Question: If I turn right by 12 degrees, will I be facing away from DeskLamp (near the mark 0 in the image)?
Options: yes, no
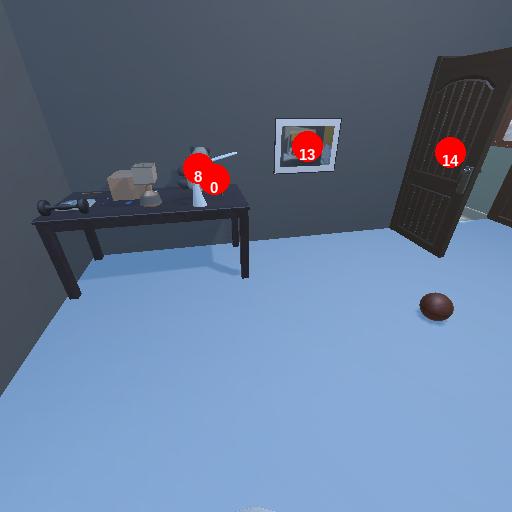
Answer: yes